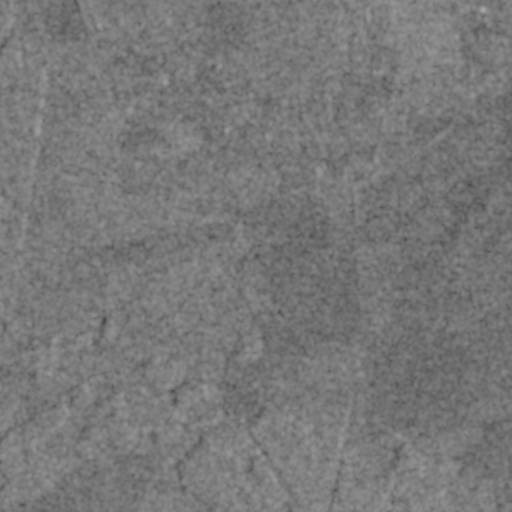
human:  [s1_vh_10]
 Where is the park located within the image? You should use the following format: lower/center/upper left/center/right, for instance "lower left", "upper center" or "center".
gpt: The park is located in the upper left of the image.
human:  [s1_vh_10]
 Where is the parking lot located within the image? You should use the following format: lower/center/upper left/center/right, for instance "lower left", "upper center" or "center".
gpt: The parking lot is located in the lower center of the image.
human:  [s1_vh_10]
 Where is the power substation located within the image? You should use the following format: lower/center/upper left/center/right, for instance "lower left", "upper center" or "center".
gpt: The power substation is located in the upper right of the image.
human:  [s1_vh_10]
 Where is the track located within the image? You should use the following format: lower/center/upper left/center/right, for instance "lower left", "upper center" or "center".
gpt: There is no track in the image.

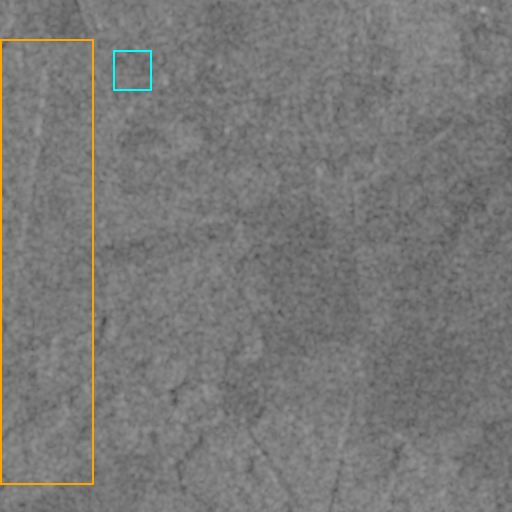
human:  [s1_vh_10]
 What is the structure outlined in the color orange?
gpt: The structure outlined in orange is a crop field.
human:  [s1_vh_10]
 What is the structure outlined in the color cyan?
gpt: The structure outlined in cyan is a park.
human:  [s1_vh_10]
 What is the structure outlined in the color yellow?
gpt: There is no yellow outline.